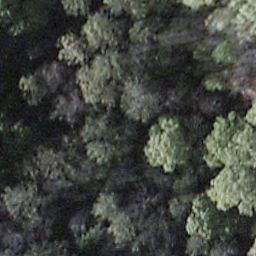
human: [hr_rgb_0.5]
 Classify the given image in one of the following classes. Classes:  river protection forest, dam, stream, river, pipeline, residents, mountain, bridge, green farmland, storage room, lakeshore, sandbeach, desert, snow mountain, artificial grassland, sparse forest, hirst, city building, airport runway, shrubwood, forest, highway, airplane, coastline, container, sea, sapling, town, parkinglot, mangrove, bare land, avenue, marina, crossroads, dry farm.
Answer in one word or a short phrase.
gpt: shrubwood